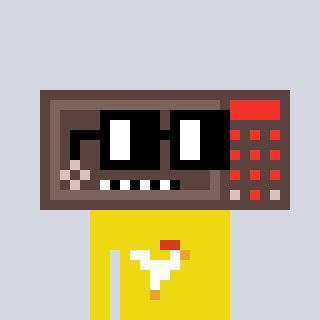
a pixel art character with square black glasses, a wallsafe-shaped head and a yellow-colored body on a cool background